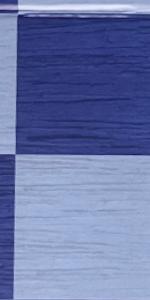
Label: Empty